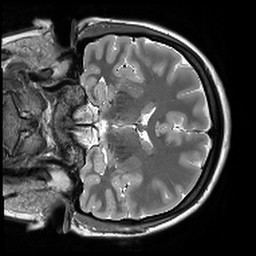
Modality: T2starw
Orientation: coronal
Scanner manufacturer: siemens
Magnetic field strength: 3 T
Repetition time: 9.86 s
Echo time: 0.05 s